Question: Qt Creator give the possibility to attach some resource to the project.
I created in the project directory a folder called: Images. inside i have the file splash1.jpg
I created then the Resources file and attached the file as shown in the following figure:

Which is now the correct way to access from code such a file?
I tryed
'''
QPixmap pixmap( "Images/splash1.jpg" );
QPixmap pixmap( "./Images/splash1.jpg" );
'''
but none of them worked.
if i put just ./Images/splash1.jpg work at least if i compile by hand with qmake and make because has the correct path at runtime but no way to make it work within qt creator
Any idea??
Cheers,
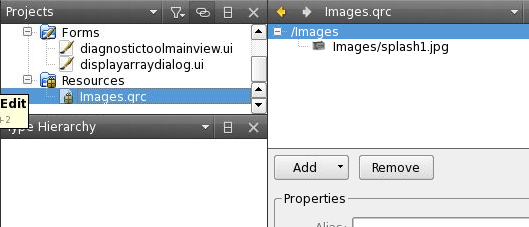
Answer: <URL> explains all you need. You have to put the colon before the path in the source tree. You also have placed a prefix, so ':/Images/Images/splash1.jpg'. This will give you a path.
If you need a URL, then use the qrc: scheme.